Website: home-depot
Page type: delivery-shipping
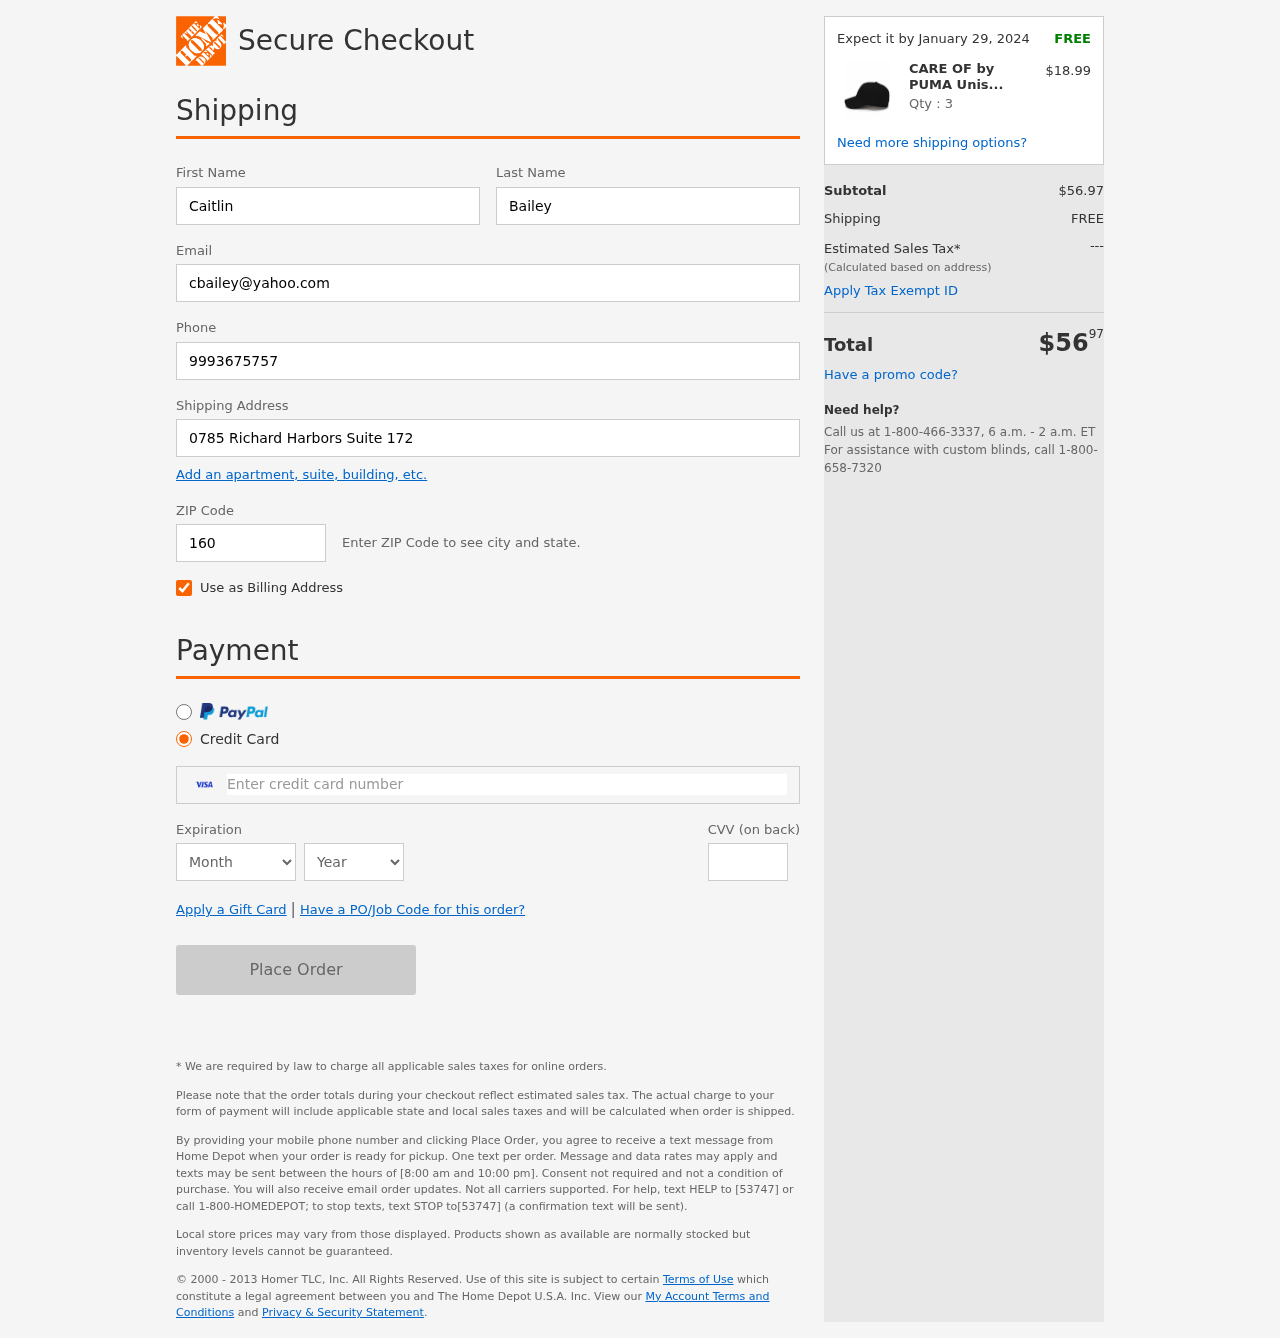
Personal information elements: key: PII_CARD_CVV
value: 211
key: PII_CARD_EXPIRY_MONTH
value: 04
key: PII_CARD_EXPIRY_YEAR
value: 30
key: PII_CARD_NUMBER
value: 4377 8418 6431 1307
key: PII_EMAIL
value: cbailey@yahoo.com
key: PII_FIRSTNAME
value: Caitlin
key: PII_LASTNAME
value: Bailey
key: PII_PHONE
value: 9993675757
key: PII_POSTCODE
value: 16055
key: PII_STREET
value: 0785 Richard Harbors Suite 172
Product elements: key: PRODUCT1_NAME
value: CARE OF by PUMA Unisex Stretch Fit Sports Cap, Black, S/M
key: PRODUCT1_PRICE
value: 18.99
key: PRODUCT1_QUANTITY
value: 3
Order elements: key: ORDER_DELIVERY_DATE
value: Expect it by January 29, 2024
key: ORDER_SUBTOTAL
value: $56.97
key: ORDER_SHIPPING_COST
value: FREE
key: ORDER_TOTAL
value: $5697